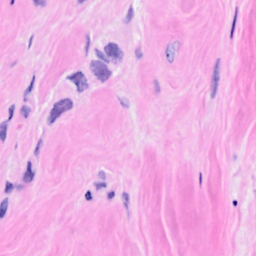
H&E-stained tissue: Breast